【题型】解答题　【知识点】平面几何　【难度】easy
已知：如图, $BD$ 是正方形 $ABCD$ 的对角线, 点 $E$、$F$ 分别在边 $AD$、$AB$ 上, $EF // BD$, 延长 $CB$ 到 $G$, 且 $BG = BC$, 连接 $GF$、$CE$。

(1) 求证：$GF = CE$；

(2) 延长 $GF$ 交 $CE$ 于点 $H$, 连接 $BH$, 求证：$2BH^2 = GH \cdot GF$。

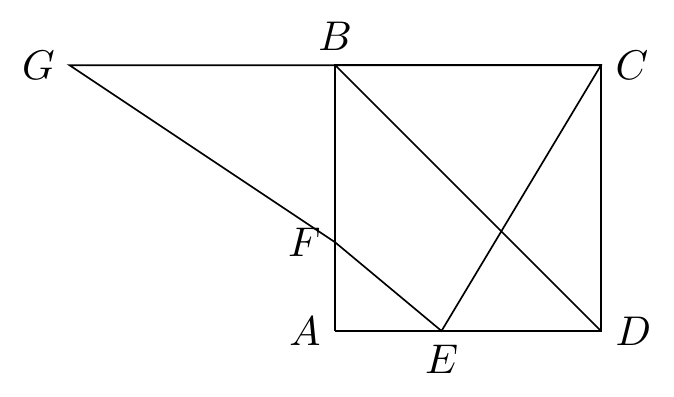
【解答】
解：(1) $\because$ 四边形 $ABCD$ 是正方形,

$\therefore$ $AB = AD = BC = CD$, $\angle ABC = \angle ADC = \angle BCD = 90^\circ$,

$\because$ $EF // BD$,

$\therefore$ $\frac{BF}{BA} = \frac{DE}{AD}$,

$\therefore$ $BF = DE$,

$\because$ $\angle ABC = 90^\circ$,

$\therefore$ $\angle FBG = 180^\circ - \angle ABC = 90^\circ$,

$\therefore$ $\angle FBG = \angle EDC$,

$\because$ $BG = BC$, $BC = CD$,

$\therefore$ $BG = CD$,

$\therefore$ $\triangle FBG \cong \triangle EDC$(SAS),

$\therefore$ $GF = CE$；

(2) $\because$ $\triangle FBG \cong \triangle EDC$,

$\therefore$ $\angle 1 = \angle 2$,

$\because$ $\angle BCD = 90^\circ$,

$\therefore$ $\angle 1 + \angle 3 = 90^\circ$,

$\therefore$ $\angle 2 + \angle 3 = 90^\circ$,

$\therefore$ $\angle GHC = 90^\circ$,

$\because$ $BG = BC$,

$\therefore$ $BH = BG = \frac{1}{2}GC$,

$\because$ $\angle FBG = 90^\circ$,

$\therefore$ $\angle FBG = \angle CHG = 90^\circ$,

$\because$ $\angle 2 = \angle 2$,

$\therefore$ $\triangle GBF \sim \triangle GHC$,

$\therefore$ $\frac{GB}{GH} = \frac{GF}{GC}$,

$\therefore$ $\frac{BH}{GH} = \frac{GF}{2BH}$,

$\therefore$ $2BH^2 = GH \cdot GF$。
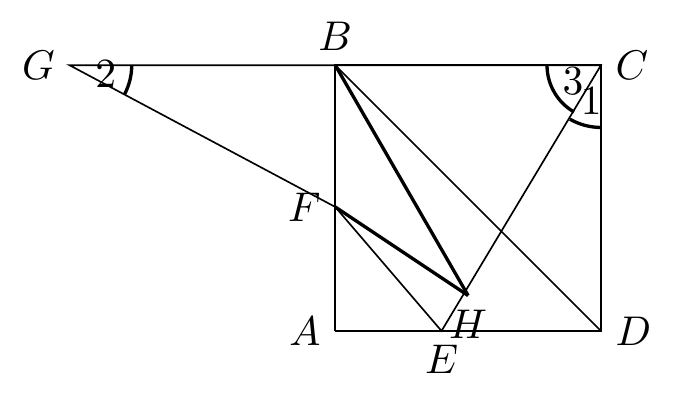